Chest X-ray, PA view. Patient: 37 years old, sex F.
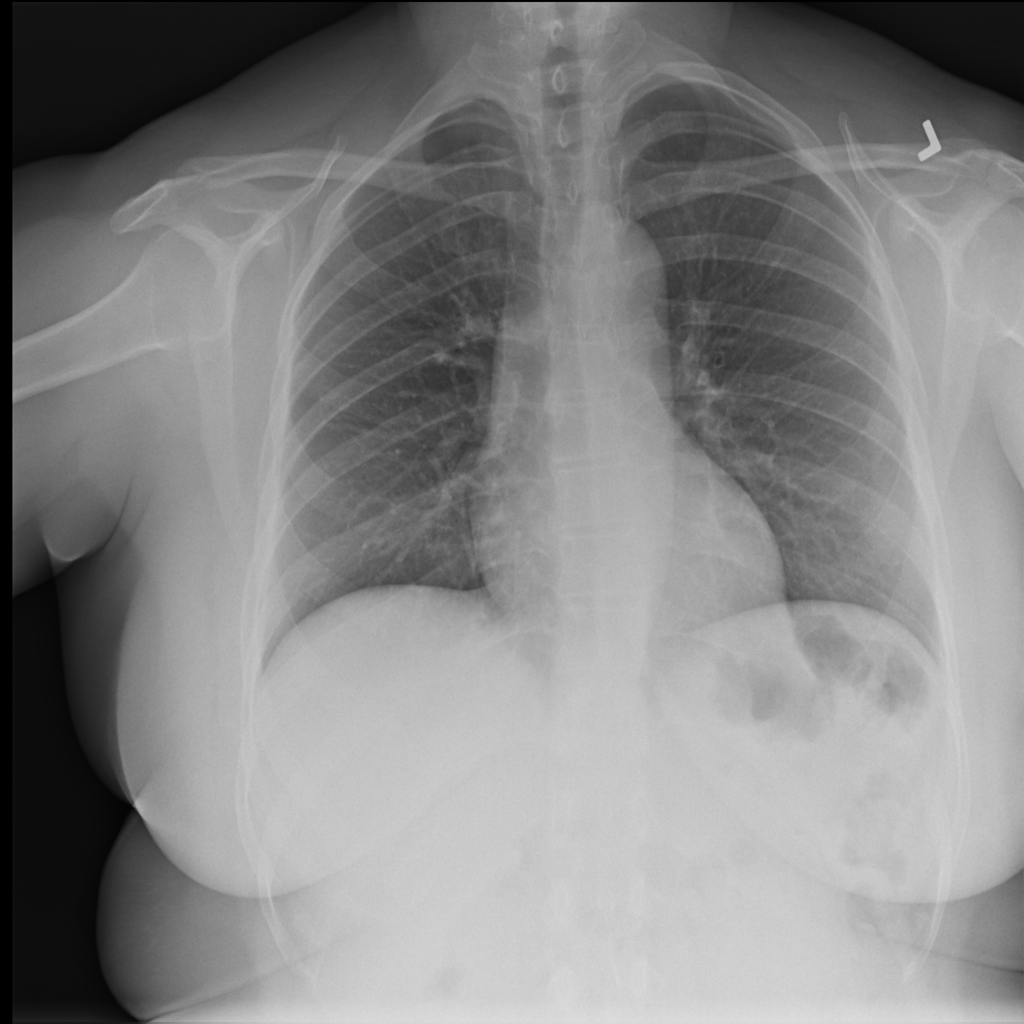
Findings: No Finding